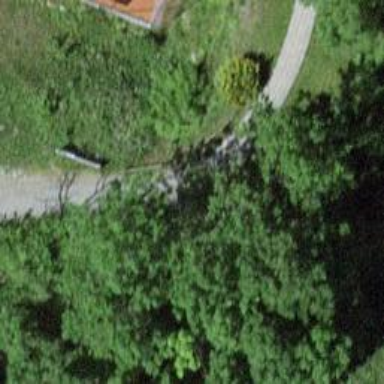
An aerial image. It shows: Path.